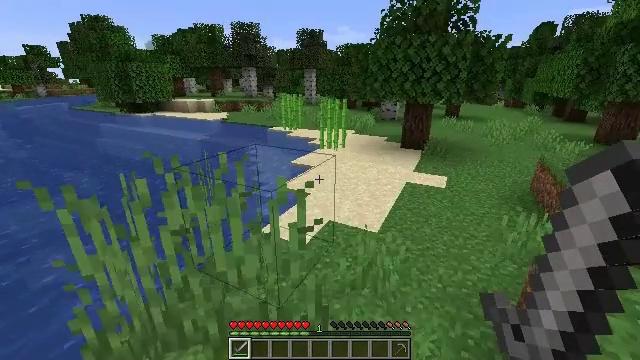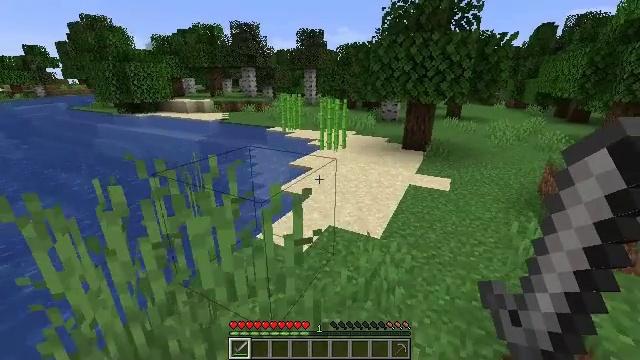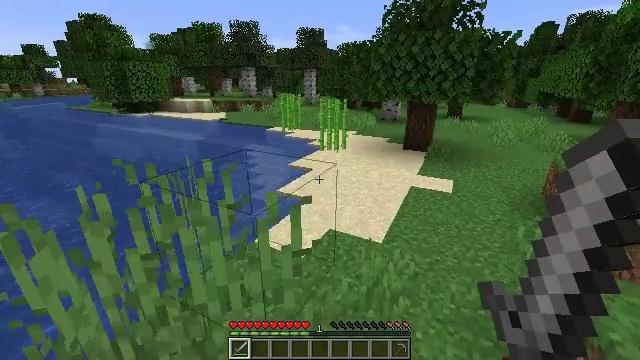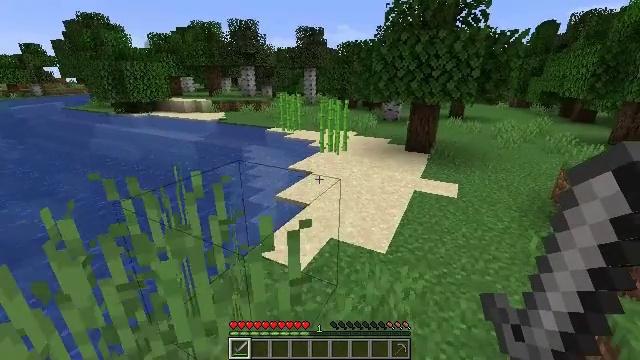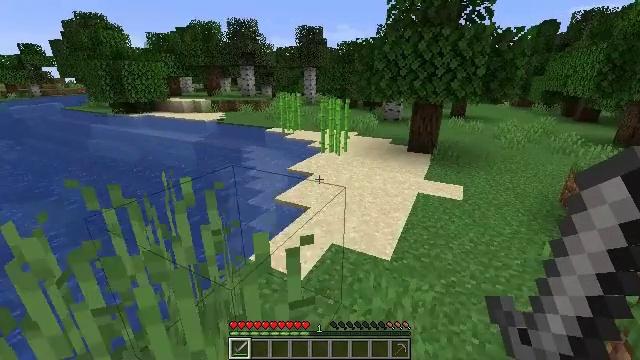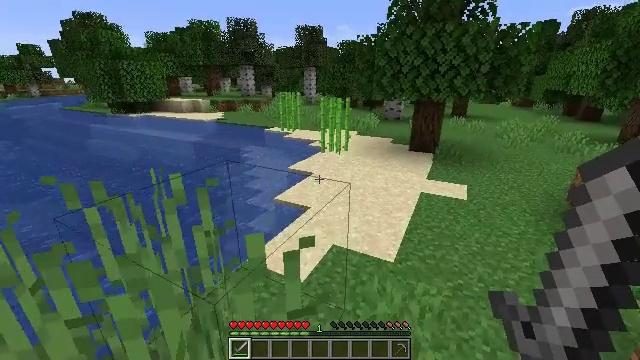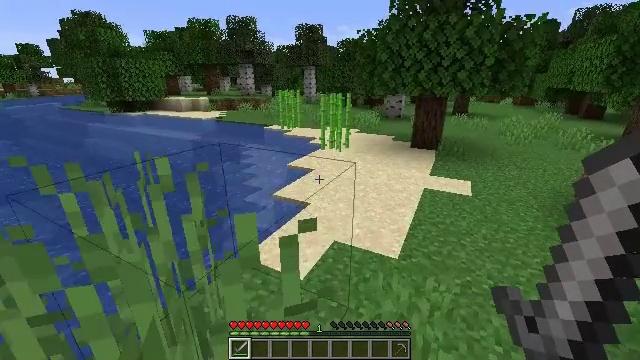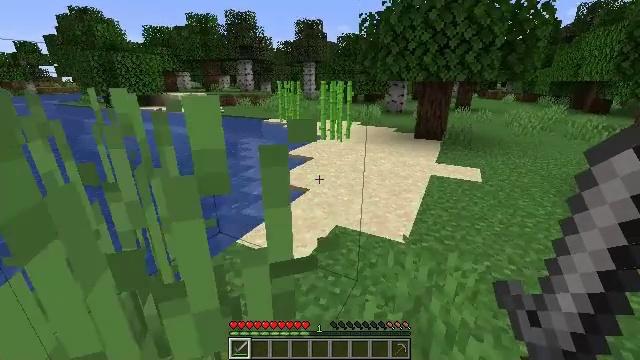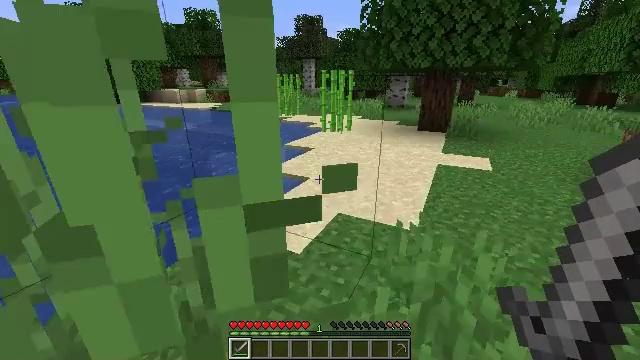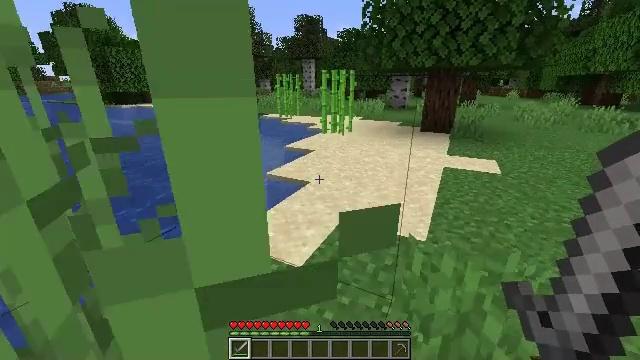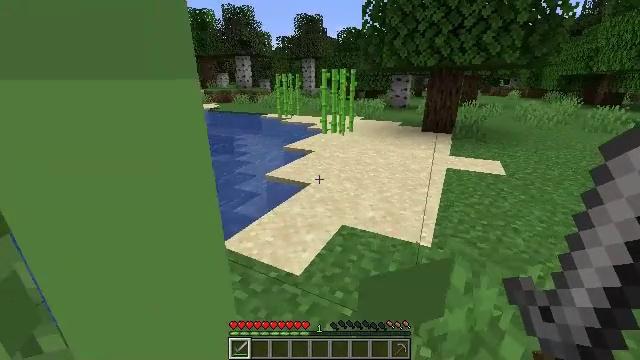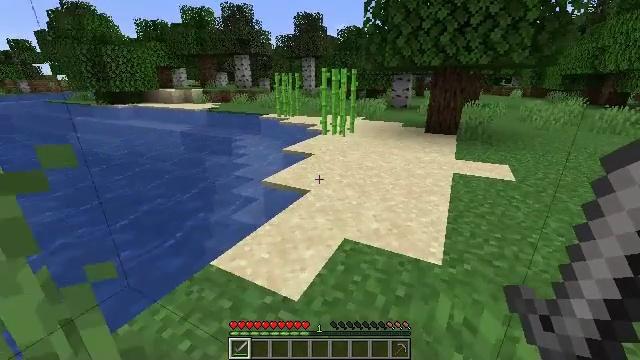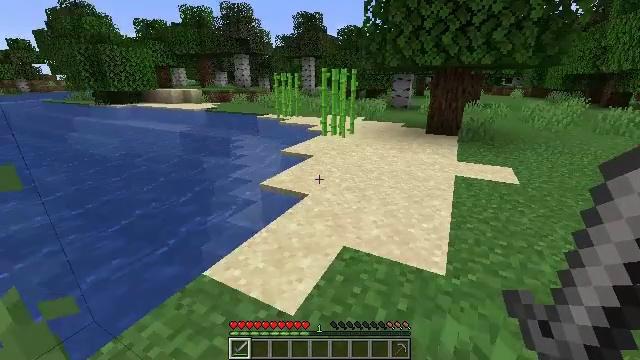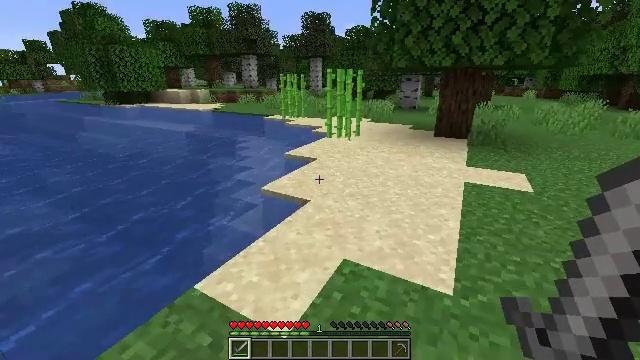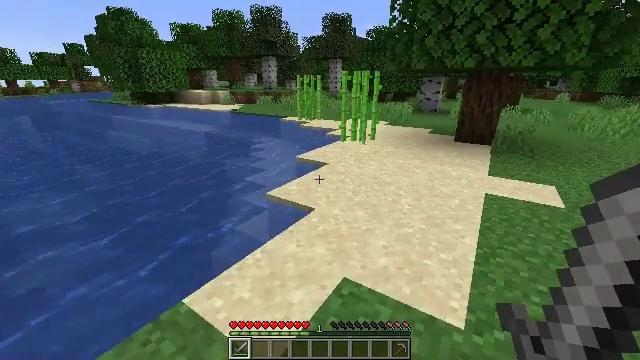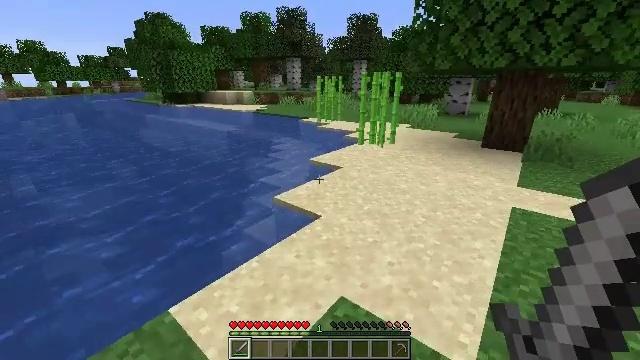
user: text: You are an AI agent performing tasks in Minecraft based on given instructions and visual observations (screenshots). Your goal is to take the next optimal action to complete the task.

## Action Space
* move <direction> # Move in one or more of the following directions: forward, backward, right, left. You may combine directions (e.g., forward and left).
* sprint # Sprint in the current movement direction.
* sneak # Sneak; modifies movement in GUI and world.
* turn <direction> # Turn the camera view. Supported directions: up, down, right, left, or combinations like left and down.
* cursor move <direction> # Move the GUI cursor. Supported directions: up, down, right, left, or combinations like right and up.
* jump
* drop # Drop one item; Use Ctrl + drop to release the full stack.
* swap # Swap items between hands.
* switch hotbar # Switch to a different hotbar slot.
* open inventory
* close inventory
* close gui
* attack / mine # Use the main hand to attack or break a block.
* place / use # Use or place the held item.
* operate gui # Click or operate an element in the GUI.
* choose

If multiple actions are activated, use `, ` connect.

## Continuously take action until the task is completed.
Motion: motion action
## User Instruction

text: Open the furnace and cook cod.
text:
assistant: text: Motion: move forward
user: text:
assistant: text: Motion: move forward
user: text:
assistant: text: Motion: move forward
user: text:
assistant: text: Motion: move forward
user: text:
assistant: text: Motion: move forward
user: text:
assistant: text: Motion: move forward
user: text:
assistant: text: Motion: move forward
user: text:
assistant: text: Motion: move forward
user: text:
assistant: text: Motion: move forward
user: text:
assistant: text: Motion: move forward
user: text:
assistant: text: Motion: move forward
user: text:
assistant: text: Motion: move forward and move right
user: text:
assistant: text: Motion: move forward and move right, turn left
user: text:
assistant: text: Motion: move forward and move right, turn left
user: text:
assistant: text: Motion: move forward and move right, turn left
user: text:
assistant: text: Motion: move forward and move right, turn left
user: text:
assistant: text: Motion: move forward and move right, turn left
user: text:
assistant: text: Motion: move forward and move right
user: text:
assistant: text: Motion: move forward and move right
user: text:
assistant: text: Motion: move forward and move right
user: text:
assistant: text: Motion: move forward and move right
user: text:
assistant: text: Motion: move forward and move right
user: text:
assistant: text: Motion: move forward and move right, turn left
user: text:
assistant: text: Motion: move forward and move right, turn left
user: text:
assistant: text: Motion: move forward and move right, turn left
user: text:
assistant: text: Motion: move forward and move right, turn left
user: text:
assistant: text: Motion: move forward and move right, turn left
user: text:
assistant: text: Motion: move forward and move right
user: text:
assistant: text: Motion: move forward and move right
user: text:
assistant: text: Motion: move forward and move right